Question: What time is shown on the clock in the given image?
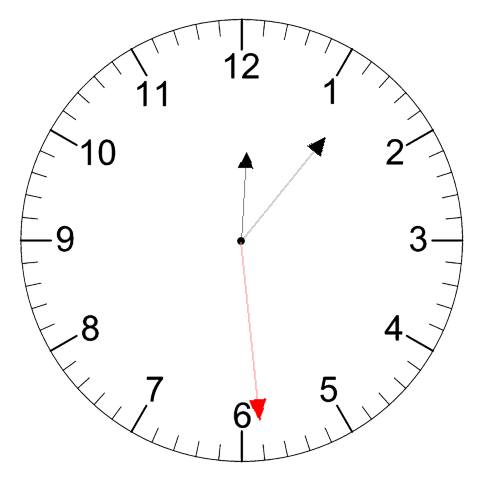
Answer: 12:06:29